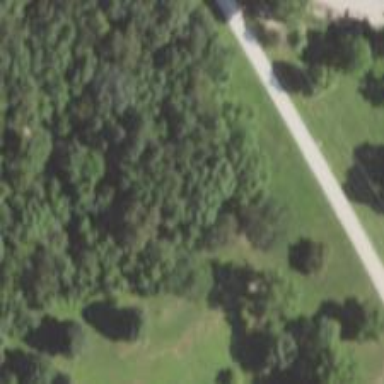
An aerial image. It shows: Hole for both regular golf and disc golf.